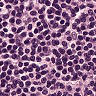
Metastatic tissue present: no